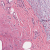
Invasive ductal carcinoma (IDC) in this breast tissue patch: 0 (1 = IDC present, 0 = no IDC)